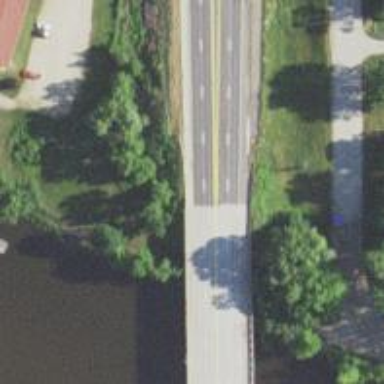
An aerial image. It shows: Secondary road crossing bridge.